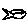
Label: fish